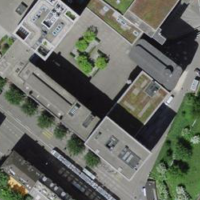
EUNIS habitat code: 56
Species observed at this site:
Aegopodium podagraria